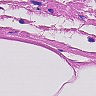
Metastatic tissue present: no